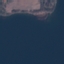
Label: SeaLake